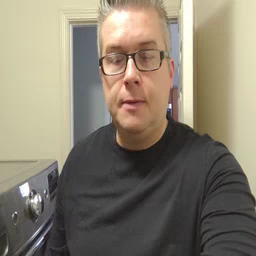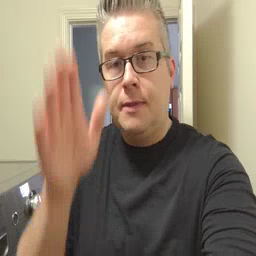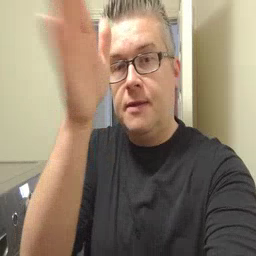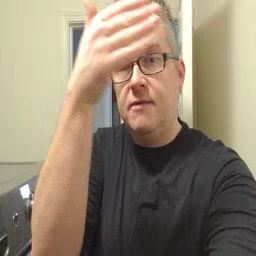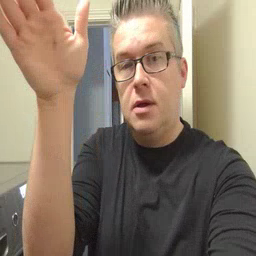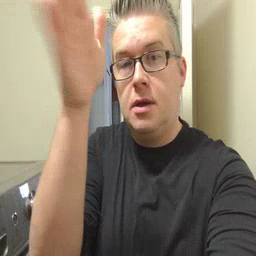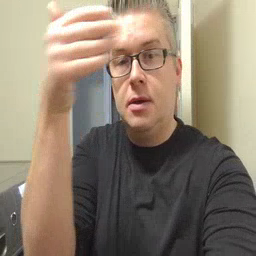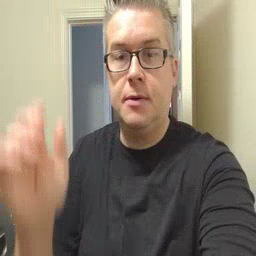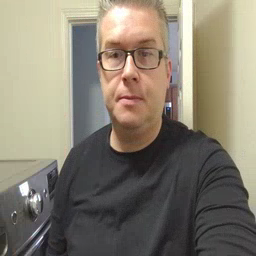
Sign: flag